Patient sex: M
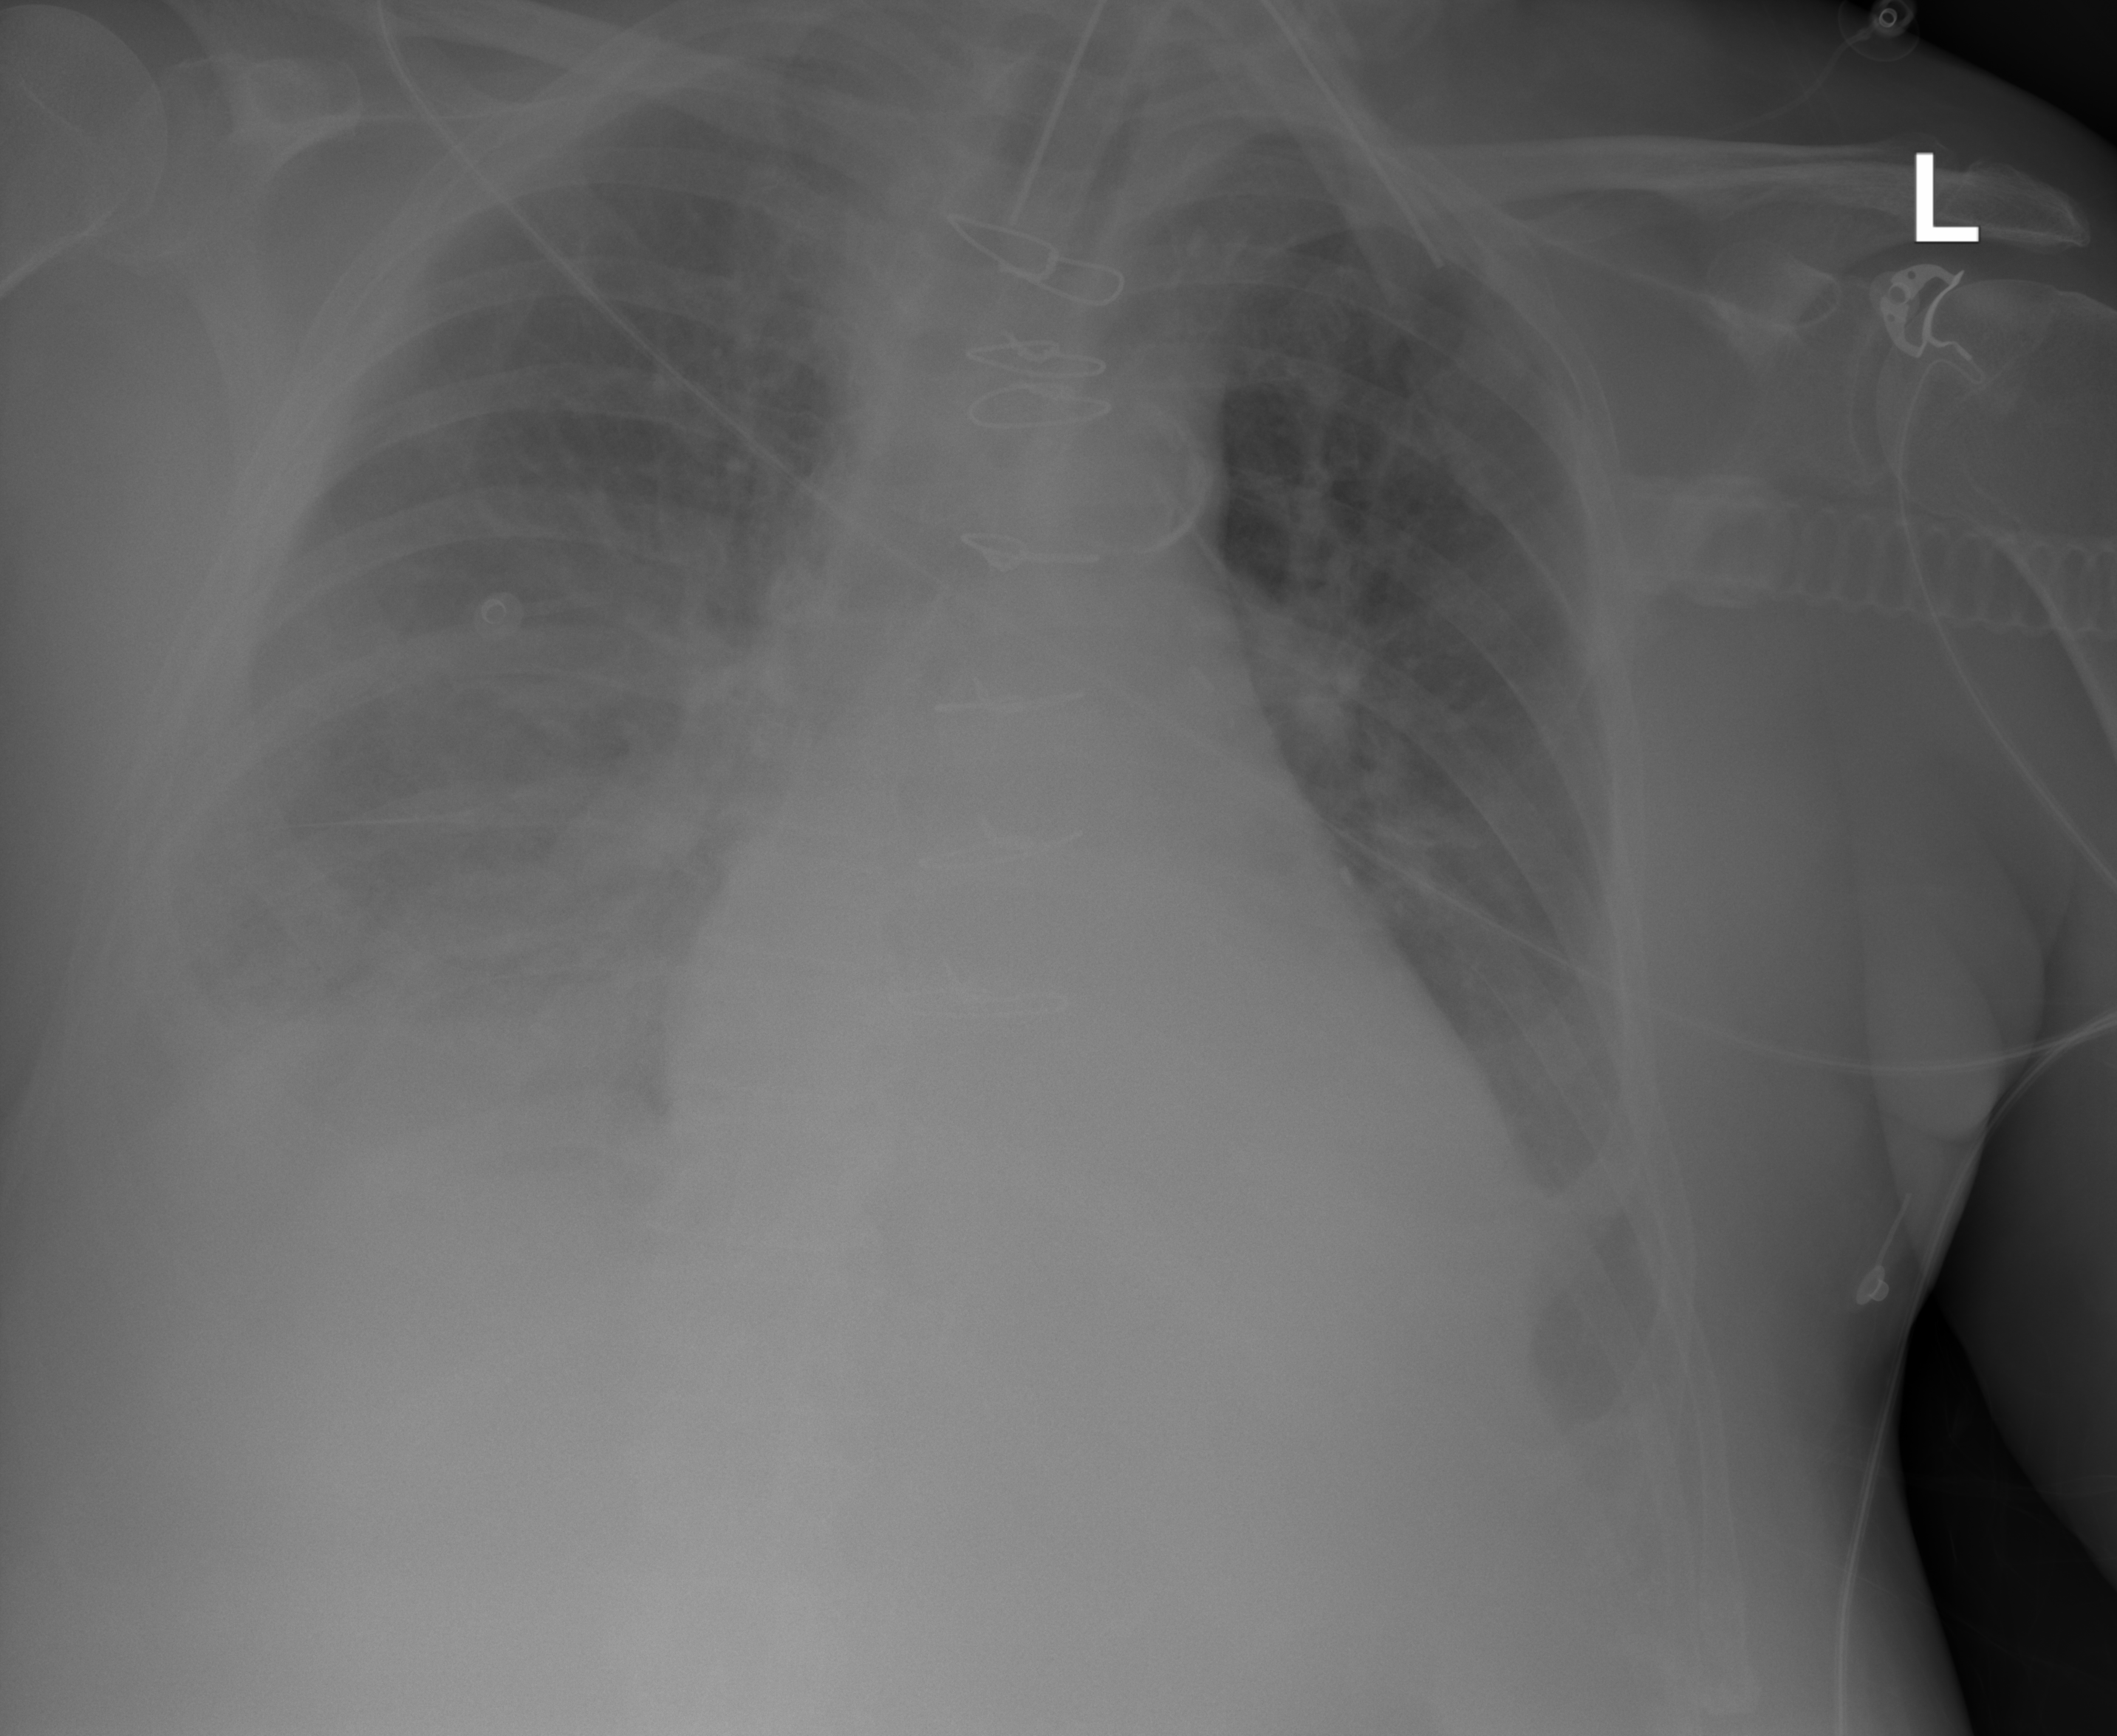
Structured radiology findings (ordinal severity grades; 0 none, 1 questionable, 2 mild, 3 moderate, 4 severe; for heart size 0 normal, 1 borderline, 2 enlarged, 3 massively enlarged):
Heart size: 2
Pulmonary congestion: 2
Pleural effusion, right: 3
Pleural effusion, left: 2
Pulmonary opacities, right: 3
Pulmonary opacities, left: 0
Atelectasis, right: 3
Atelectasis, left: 2